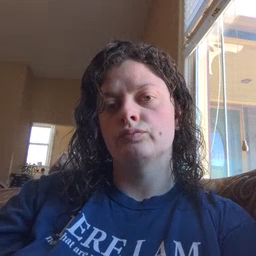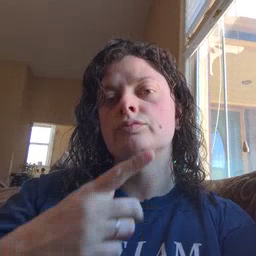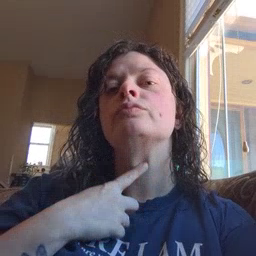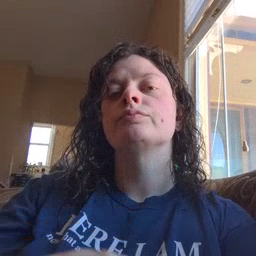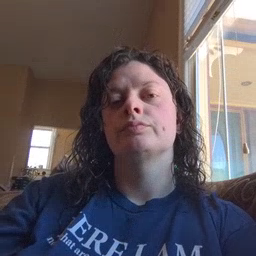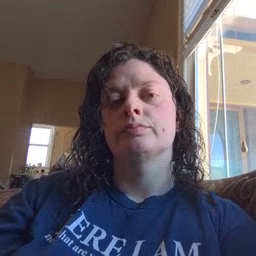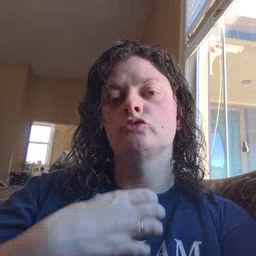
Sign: thirsty